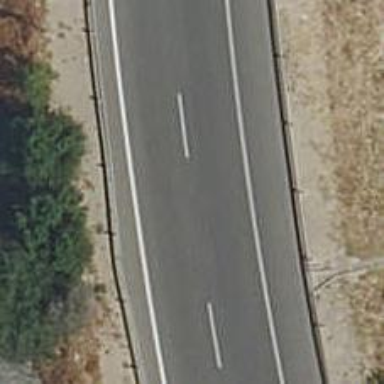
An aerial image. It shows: Motorway link.